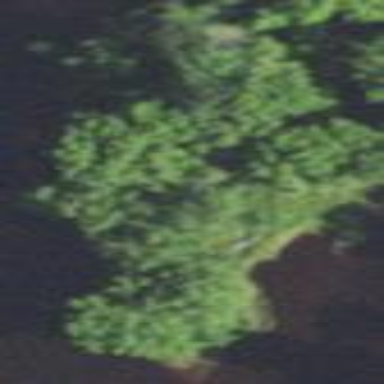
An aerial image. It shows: Beautiful woodland area.